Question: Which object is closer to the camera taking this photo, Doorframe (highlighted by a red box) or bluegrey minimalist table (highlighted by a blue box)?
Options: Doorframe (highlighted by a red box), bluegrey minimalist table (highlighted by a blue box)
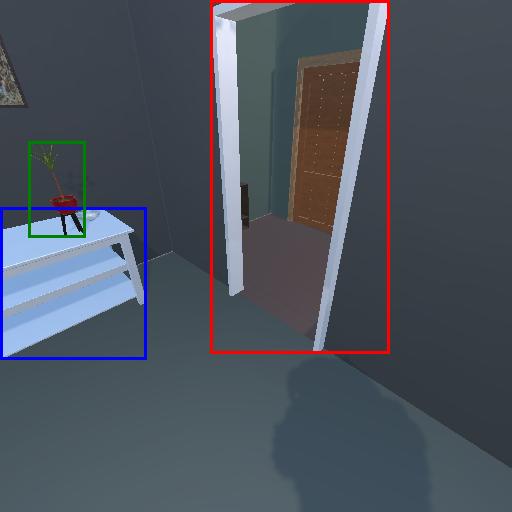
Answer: Doorframe (highlighted by a red box)